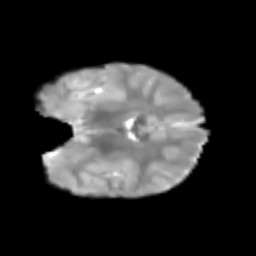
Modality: T2w
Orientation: coronal
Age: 6
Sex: female
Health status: healthy